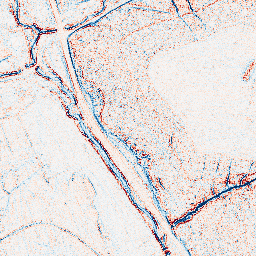
Category: classical
Decomposition family: uniform
Decomposition parameters: size: 3
Upsampling method: sinc_hamming
Upsampling parameters: scale: 2
kernel_size: 16
Upsampling scale: 2